Interaction volume radius: 10 \u00c5
Interaction volume height: 10 \u00c5
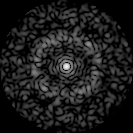
Disorder parameter: 0.8164